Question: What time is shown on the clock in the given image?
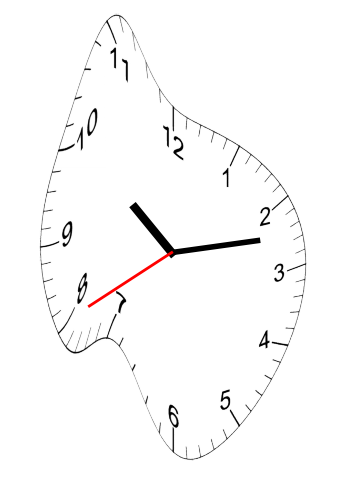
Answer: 10:12:40